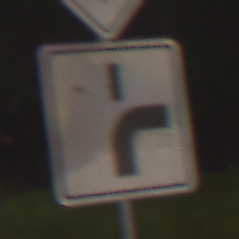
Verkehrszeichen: VerlaufVorfahrtsstrasse8
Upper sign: Vorfahrtsstrasse
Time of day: Night
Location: Outdoor (Suburban)
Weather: PartlyCloudy
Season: NotSpecified
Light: Artificial